Aerial crown-view tile of a tropical tree (Barro Colorado Island, Panama), acquired 20241216:
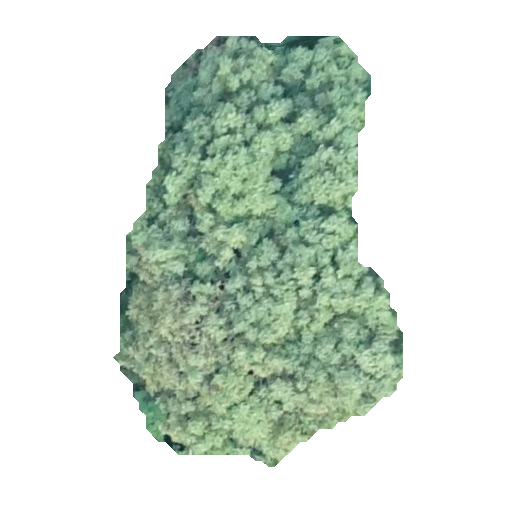
Species: Tachigali panamensis
GBIF accepted scientific name: Tachigali panamensis
Crown area: 132.037 m²